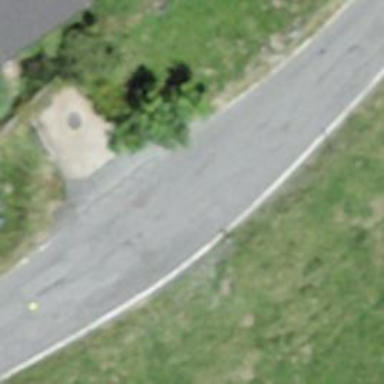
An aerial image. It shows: Unclassified road with asphalt surface.